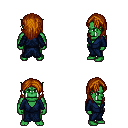
a pixel art fantasy rpg character, male body template, orc, green skin, blue robe, metal pants, brunette long hairstyle, four views (front, back, left, right), 2x2 character sprite sheet, small pixel art, hard edges, no anti-aliasing